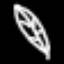
Label: leaf